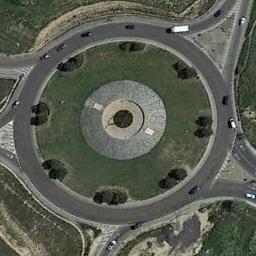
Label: roundabout